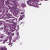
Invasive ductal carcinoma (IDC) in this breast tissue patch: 1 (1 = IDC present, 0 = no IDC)